Question: I have a valid SSL certificate, provider DigiCert. No problems.
When I visit my webapp on the iPad I recently found out that some parts was not working properly. Going further debugging, I connected the iPad to the Mac so i could use the web dev tool and found then the following:

I really don't get this? Why does it block these, even analytics and fonts from Google?
I receive no such errors on any other browsers or devices than this new iPad 2 mini.
Testing with an older iPad 2nd gen, it works.
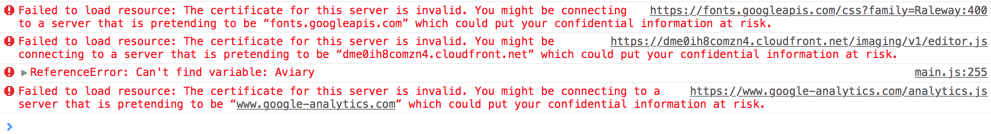
Answer: Is the date and time configuration of the ipad right?